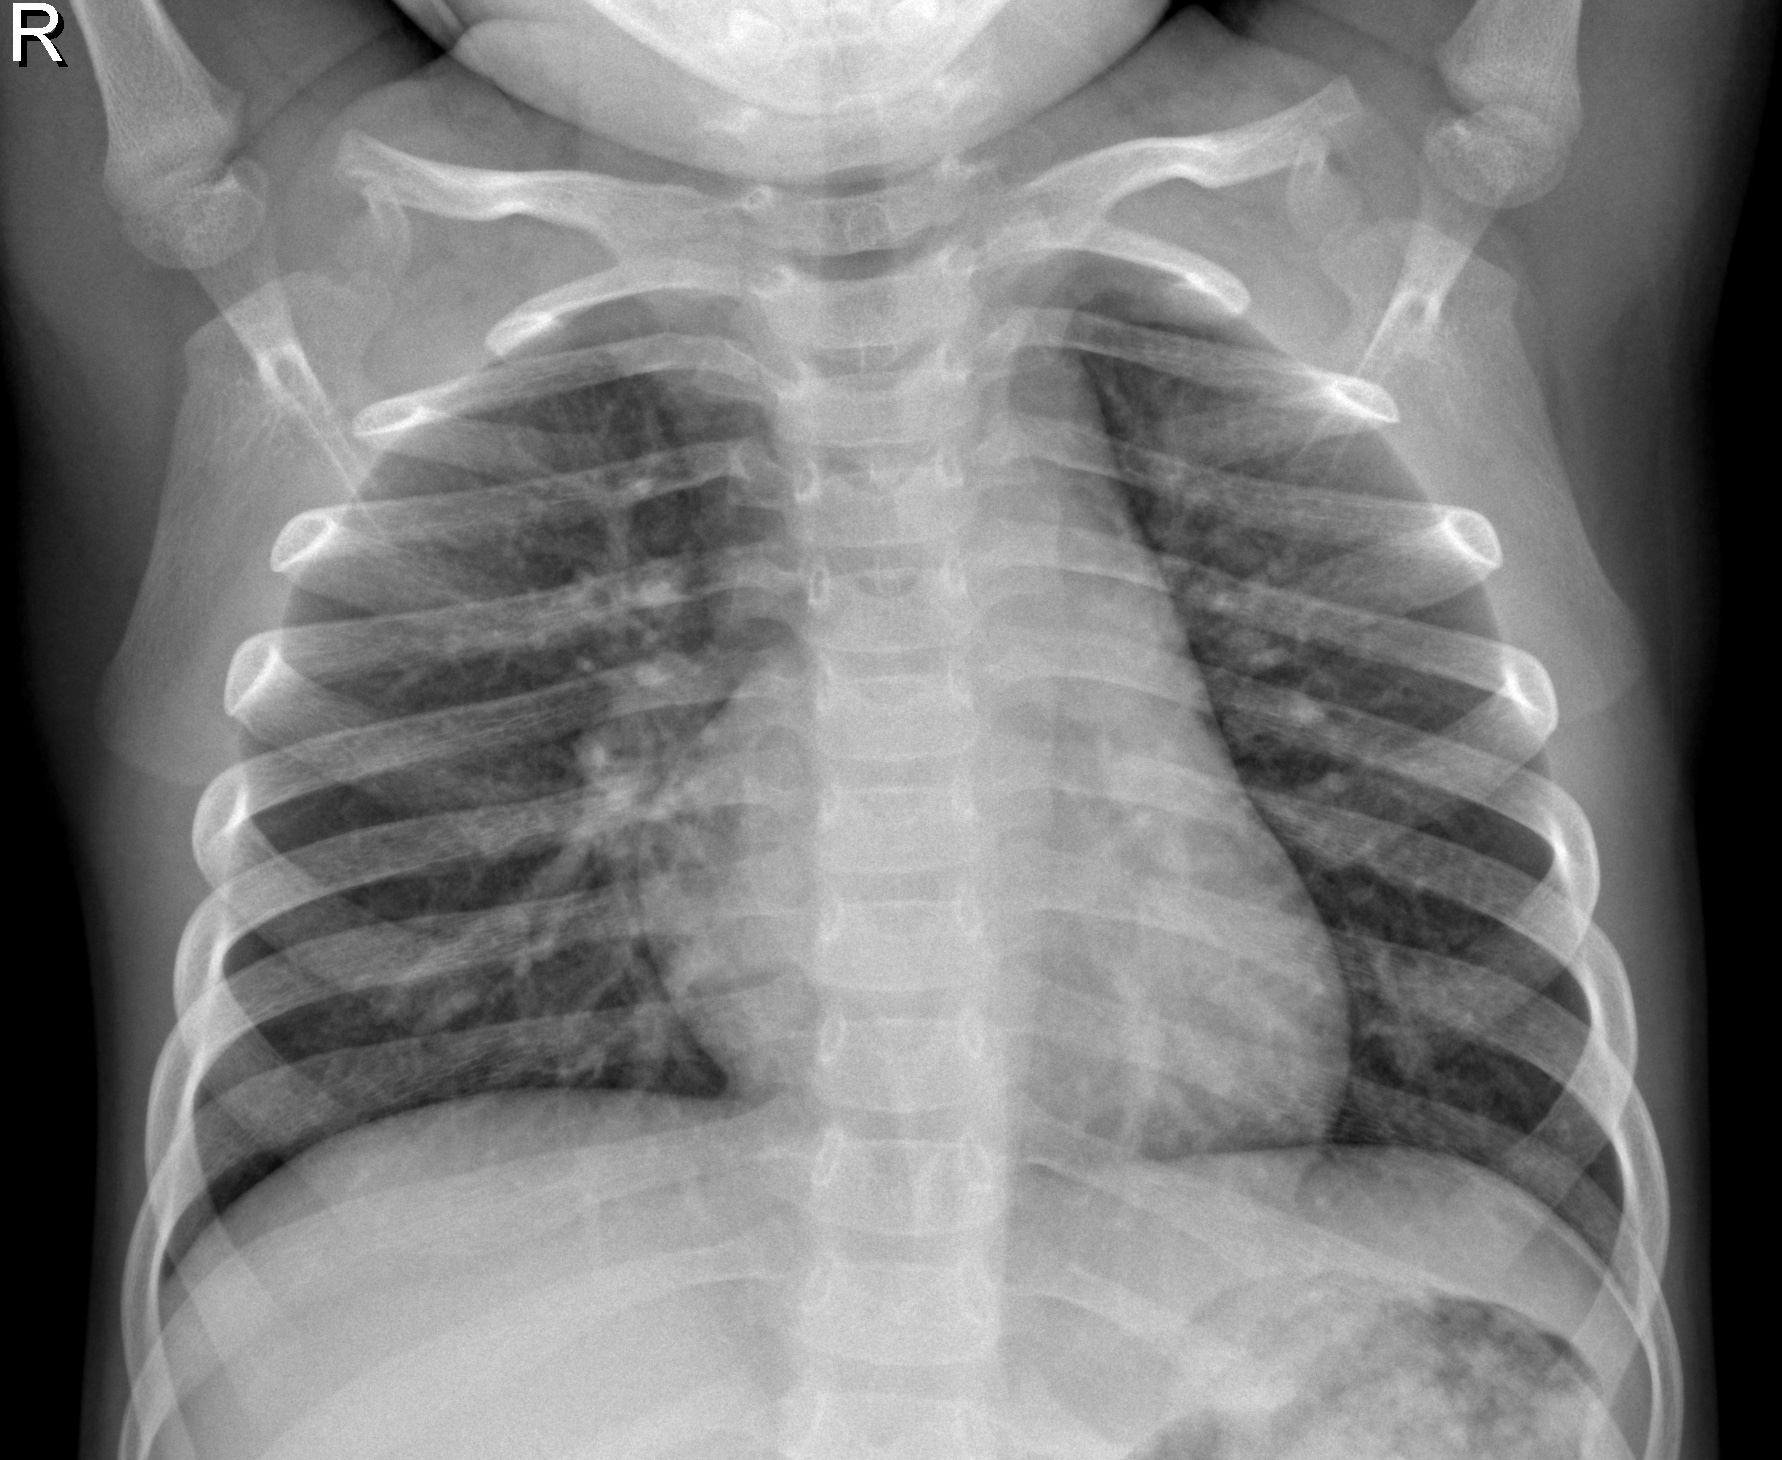
Diagnosis: NORMAL